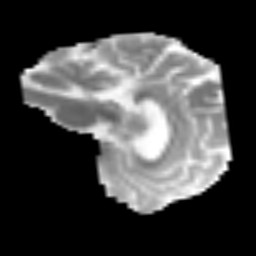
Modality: MD
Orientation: sagittal
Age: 58
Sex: male
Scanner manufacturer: siemens
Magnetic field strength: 3 T
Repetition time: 3.2 s
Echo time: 0.081 s